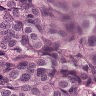
Metastatic tissue present: yes